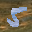
Label: 5